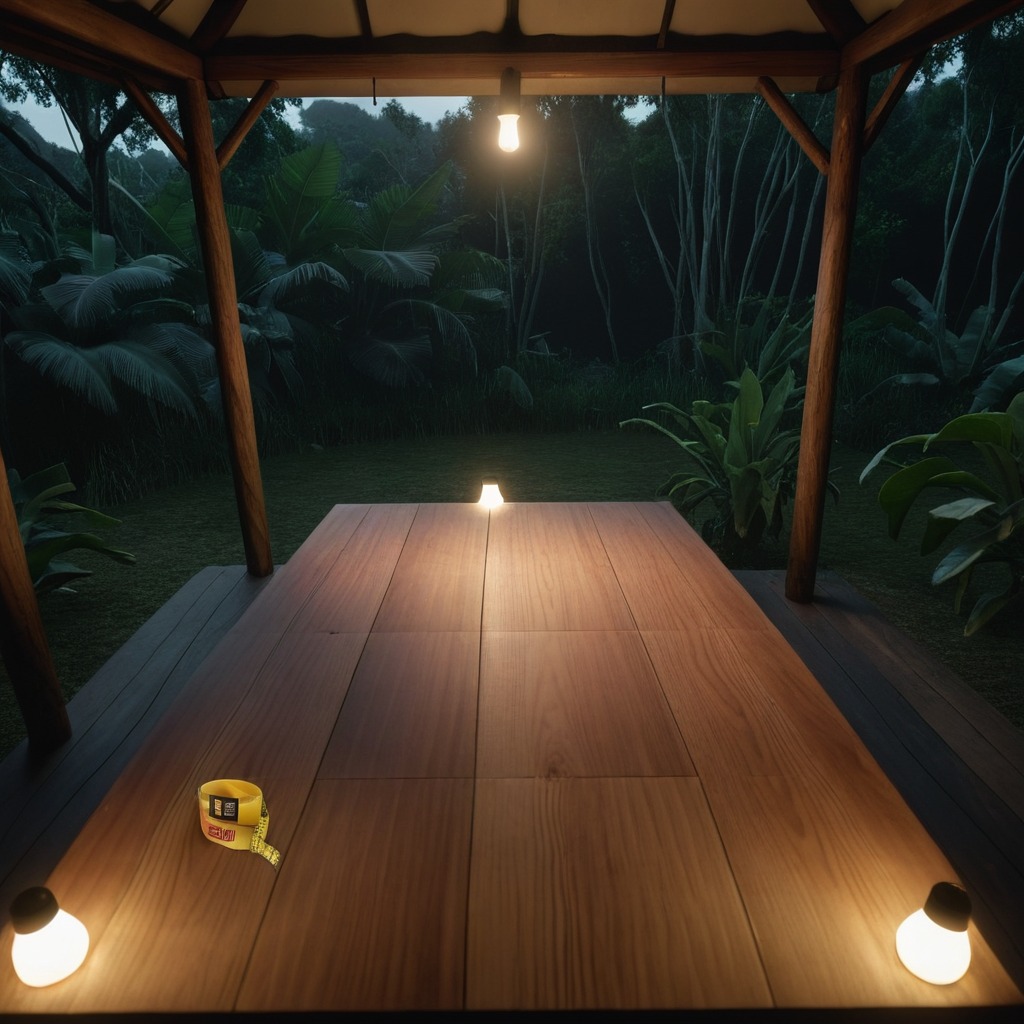
A measuring tape is lying on the wooden table.